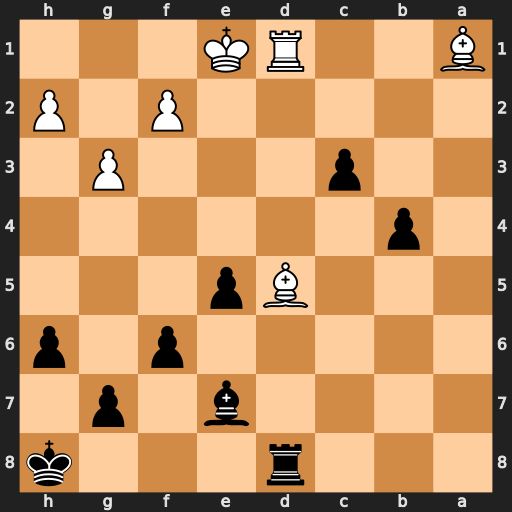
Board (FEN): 3r3k/4b1p1/5p1p/3Bp3/1p6/2p3P1/5P1P/B2RK3
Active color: b
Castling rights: -
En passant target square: -
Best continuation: c2 Rc1 Rxd5